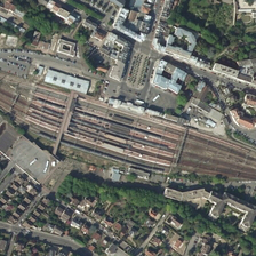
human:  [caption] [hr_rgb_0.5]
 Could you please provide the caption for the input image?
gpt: Four red striped ceilings are covered with spindle-shaped railway tracks and surrounded by houses.

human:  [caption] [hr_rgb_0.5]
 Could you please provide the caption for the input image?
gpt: Four red ribbon ceilings were covered with spindle-shaped railway tracks, surrounding the house.

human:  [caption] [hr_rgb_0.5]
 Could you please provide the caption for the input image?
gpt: The railway station is red, surrounded by rows of luxuriant trees and buildings.

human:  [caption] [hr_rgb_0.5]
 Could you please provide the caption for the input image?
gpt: Four red ribbon ceilings are covered with spindle-shaped railway tracks and surround the house.

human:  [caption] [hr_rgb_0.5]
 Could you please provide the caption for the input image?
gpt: The railway station is red, surrounded by rows of lush trees and buildings.